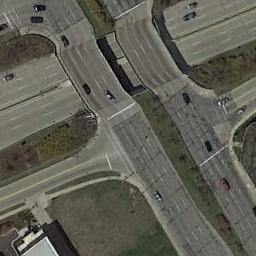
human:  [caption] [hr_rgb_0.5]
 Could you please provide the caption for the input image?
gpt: The cross-line overpass is over the road and some cars are driving on the roads and the overpass .

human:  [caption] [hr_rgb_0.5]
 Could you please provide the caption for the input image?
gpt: The overpass is next to the bare land with some cars .

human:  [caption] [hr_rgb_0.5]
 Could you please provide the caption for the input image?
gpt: Several cars are on the overpass .

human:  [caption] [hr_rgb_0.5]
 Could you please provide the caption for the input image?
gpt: The perimeter of the overpasses is completely covered by vegetation .

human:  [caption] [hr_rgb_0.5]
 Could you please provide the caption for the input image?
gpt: There are brown lawns beside the overpass .